Question: # Scenario:
I'm trying to create a dashboard of sorts which will have widgets of varying sizes. I would like the user to be able to arrange their widgets to their liking.
I have been trying to implement jQuery UI's interaction, using the <URL> example, but I'm having some trouble.

# What's Working:
I can drag and drop/rearrange containers between columns within the same row.
# What's NOT Working:
I cannot drag containers between rows.
# My Question:
How can I enable dragging/dropping between rows columns?
# jsFiddle Demo:
<URL>
---
'''
<div class="column">
<div class="container span2"></div>
<div class="container span2"></div>
</div>
<div class="column">
<div class="container span1"></div>
<div class="container span2"></div>
<div class="container span1"></div>
</div>
<div class="column">
<div class="container span4"></div>
</div>
'''
'''
.column .container {
float:left;
margin:5px;
min-width:100px;
height:250px;
background:#39F;
}
.column .container.span1 {
width:calc(25% - 10px);
background:#6CC;
}
.column .container.span2 {
width:calc(50% - 10px);
background:#6F6;
}
.column .container.span3 {
width:calc(75% - 10px);
background:#99C;
}
.column .container.span4 {
width:calc(100% - 10px);
background:#33C;
}
'''
'''
$(".column").sortable({
connectWith: ".column"
});
$(".column").disableSelection();
'''
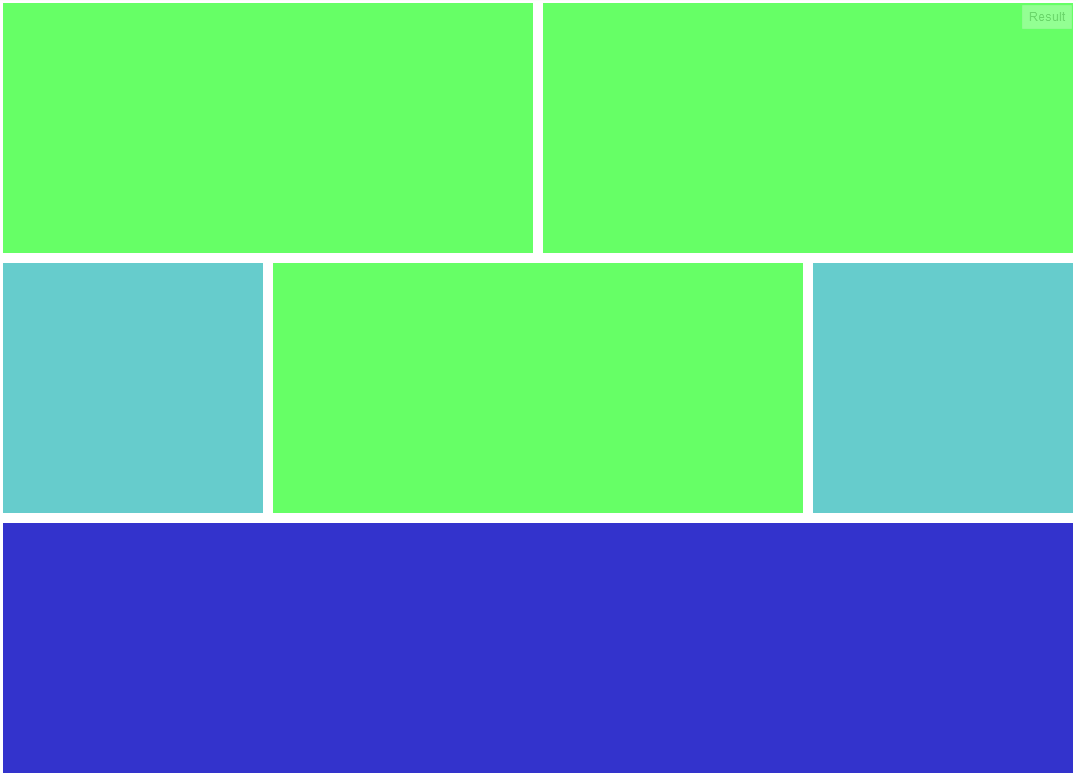
Answer: I believe that the problem is in CSS.
It will work when you add the following line to your .js :
'''
$(".column").addClass("ui-helper-clearfix");
'''
From the documentation:
> .ui-helper-clearfix: Applies float wrapping properties to parent elements
<URL>